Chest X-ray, PA view. Patient: 22 years old, sex M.
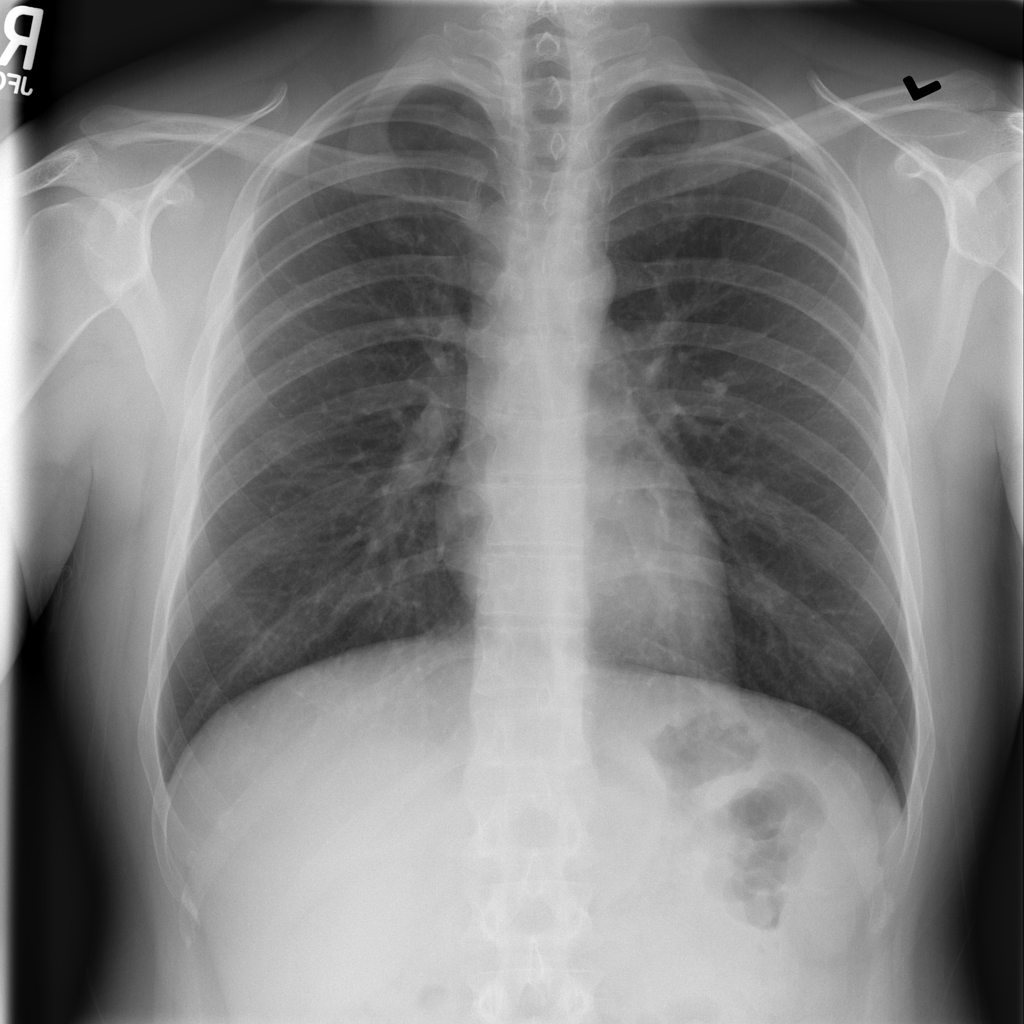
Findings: Infiltration